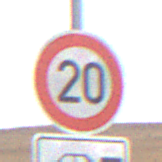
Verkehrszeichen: Geschwindigkeit20
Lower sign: HinweisDurchSinnbild15
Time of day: MorningAfternoon
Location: Outdoor (Nature)
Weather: Overcast
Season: NotSpecified
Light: Natural